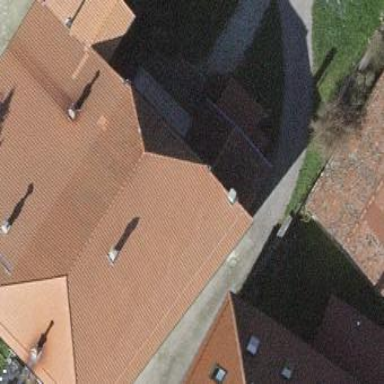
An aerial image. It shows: Simple house.